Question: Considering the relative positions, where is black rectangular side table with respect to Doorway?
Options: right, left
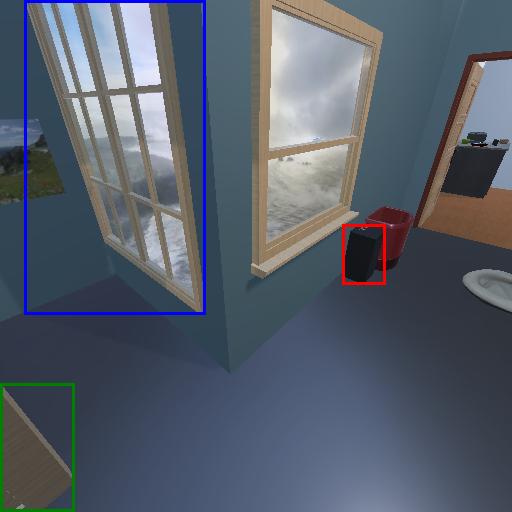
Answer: right